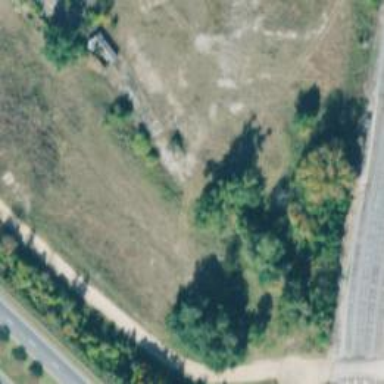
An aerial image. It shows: Abandoned railway spur.